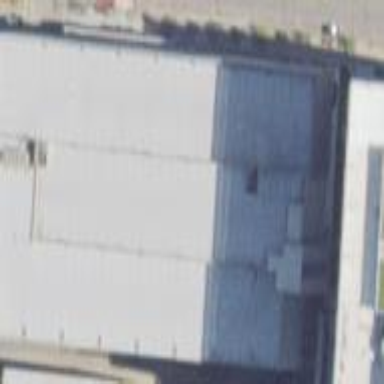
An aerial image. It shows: Multi-storey parking facility.